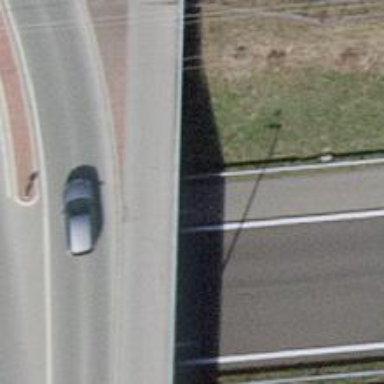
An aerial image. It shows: Sidewalk path on asphalt road that includes bridge.